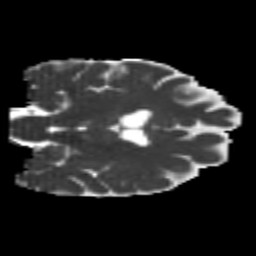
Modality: MD
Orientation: coronal
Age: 22
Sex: female
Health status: healthy
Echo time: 0.074 s